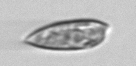
Label: Prorocentrum_dentatum